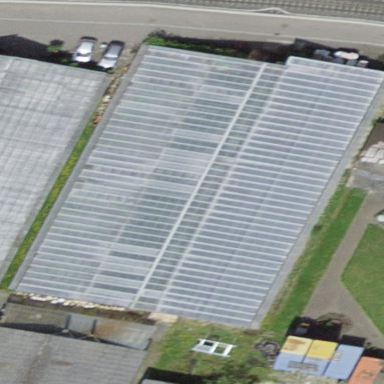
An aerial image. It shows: Greenhouse.